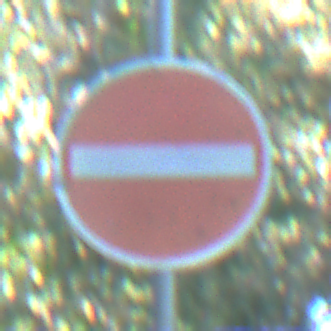
Verkehrszeichen: VerbotDerEinfahrt
Umgebung: Outdoor, Nature
Tageszeit: MorningAfternoon
Wetter: Clear
Licht: Natural
Jahreszeit: NotSpecified
Kontrast: LowContrast